Question: I am developing a Windows 8 app. I want to customize radiobutton. I want to use images for checked & unchecked states. I want to use attached properties to set on & off content. Below given is my code for custom style & attached properties. I am following <URL>. The problem is I am getting various errors.
If I put on/off image URL in XAML, I am getting below exception.

If I assign on/off image URL from code-behind then I am getting 'UnhandledException' & it's message is ""
Custom RadioButton style
'''
<Style x:Key="AppBarRadioButtonStyle" TargetType="RadioButton">
<Setter Property="Background" Value="Transparent"/>
<Setter Property="Foreground" Value="{StaticResource RadioButtonContentForegroundThemeBrush}"/>
<Setter Property="Padding" Value="1,4,0,0"/>
<Setter Property="HorizontalAlignment" Value="Stretch"/>
<Setter Property="VerticalAlignment" Value="Center"/>
<Setter Property="HorizontalContentAlignment" Value="Left"/>
<Setter Property="VerticalContentAlignment" Value="Top"/>
<Setter Property="FontFamily" Value="{StaticResource ContentControlThemeFontFamily}"/>
<Setter Property="FontSize" Value="{StaticResource ControlContentThemeFontSize}"/>
<Setter Property="Template">
<Setter.Value>
<ControlTemplate TargetType="RadioButton">
<Border BorderBrush="{TemplateBinding BorderBrush}" BorderThickness="{TemplateBinding BorderThickness}" Background="{TemplateBinding Background}">
<VisualStateManager.VisualStateGroups>
<VisualStateGroup x:Name="CommonStates">
<VisualState x:Name="Normal"/>
<VisualState x:Name="PointerOver"/>
<VisualState x:Name="Pressed"/>
<VisualState x:Name="Disabled"/>
</VisualStateGroup>
<VisualStateGroup x:Name="CheckStates">
<VisualState x:Name="Checked">
<Storyboard>
<DoubleAnimation Duration="0" To="1" Storyboard.TargetProperty="Opacity" Storyboard.TargetName="OnImage"/>
</Storyboard>
</VisualState>
<VisualState x:Name="Unchecked"/>
<VisualState x:Name="Indeterminate"/>
</VisualStateGroup>
<VisualStateGroup x:Name="FocusStates">
<VisualState x:Name="Focused">
<Storyboard>
<DoubleAnimation Duration="0" To="1" Storyboard.TargetProperty="Opacity" Storyboard.TargetName="FocusVisualWhite"/>
<DoubleAnimation Duration="0" To="1" Storyboard.TargetProperty="Opacity" Storyboard.TargetName="FocusVisualBlack"/>
</Storyboard>
</VisualState>
<VisualState x:Name="Unfocused"/>
<VisualState x:Name="PointerFocused"/>
</VisualStateGroup>
</VisualStateManager.VisualStateGroups>
<Grid>
<Grid.ColumnDefinitions>
<ColumnDefinition Width="Auto"/>
<ColumnDefinition Width="*"/>
</Grid.ColumnDefinitions>
<Grid VerticalAlignment="Top">
<Image x:Name="OffImage" Stretch="None" Source="{Binding Path=(local:ImageRadio.OffImage),RelativeSource={RelativeSource TemplatedParent}}"/>
<Image x:Name="OnImage" Stretch="None" Opacity="0" Source="{Binding Path=(local:ImageRadio.OnImage),RelativeSource={RelativeSource TemplatedParent}}"/>
<Rectangle x:Name="FocusVisualWhite" Height="29" Opacity="0" StrokeDashOffset="1.5" StrokeEndLineCap="Square" Stroke="{StaticResource FocusVisualWhiteStrokeThemeBrush}" StrokeDashArray="1,1" Width="29"/>
<Rectangle x:Name="FocusVisualBlack" Height="29" Opacity="0" StrokeDashOffset="0.5" StrokeEndLineCap="Square" Stroke="{StaticResource FocusVisualBlackStrokeThemeBrush}" StrokeDashArray="1,1" Width="29"/>
</Grid>
<ContentPresenter x:Name="ContentPresenter" ContentTemplate="{TemplateBinding ContentTemplate}" ContentTransitions="{TemplateBinding ContentTransitions}" Content="{TemplateBinding Content}" Grid.Column="1" HorizontalAlignment="{TemplateBinding HorizontalContentAlignment}" Margin="{TemplateBinding Padding}" VerticalAlignment="{TemplateBinding VerticalContentAlignment}"/>
</Grid>
</Border>
</ControlTemplate>
</Setter.Value>
</Setter>
</Style>
'''
'''
<RadioButton x:Name="rdo1" GroupName="F" Style="{StaticResource AppBarRadioButtonStyle}"
local:ImageRadio.OffImage="ms-appx:///images/archives1.png"
local:ImageRadio.OnImage="ms-appx:///images/archives2.png"/>
'''
'''
class ImageRadio
{
public static Uri GetOnImage(DependencyObject obj)
{
return (Uri)obj.GetValue(OnImageProperty);
}
public static void SetOnImage(DependencyObject obj, Uri value)
{
obj.SetValue(OnImageProperty, value);
}
public static readonly DependencyProperty OnImageProperty =
DependencyProperty.RegisterAttached("OnImage", typeof(Uri), typeof(ImageRadio), new PropertyMetadata(null));
public static Uri GetOffImage(DependencyObject obj)
{
return (Uri)obj.GetValue(OffImageProperty);
}
public static void SetOffImage(DependencyObject obj, Uri value)
{
obj.SetValue(OffImageProperty, value);
}
public static readonly DependencyProperty OffImageProperty =
DependencyProperty.RegisterAttached("OffImage", typeof(Uri), typeof(ImageRadio), new PropertyMetadata(null));
}
'''
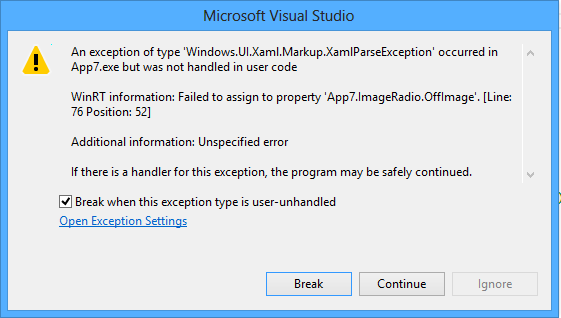
Answer: <URL> marking class 'ImageRadio' 'public' solved the problem.
Also changed dependency property type from 'Uri' to 'string'